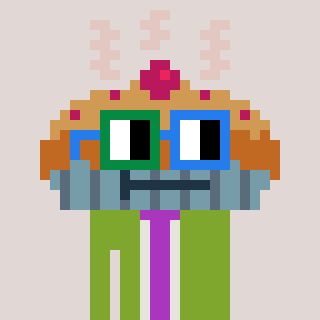
a pixel art character with square green and blue glasses, a pie-shaped head and a slimegreen-colored body on a warm background